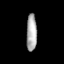
Tissue: prostate
Cell type: Fibroblasts
Senescence score: 0.6965
Nuclear area (px): 375
Mean DAPI intensity: 172.179